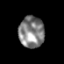
Tissue: prostate
Cell type: Epithelial cells
Senescence score: 0.3197
Nuclear area (px): 777
Mean DAPI intensity: 131.051